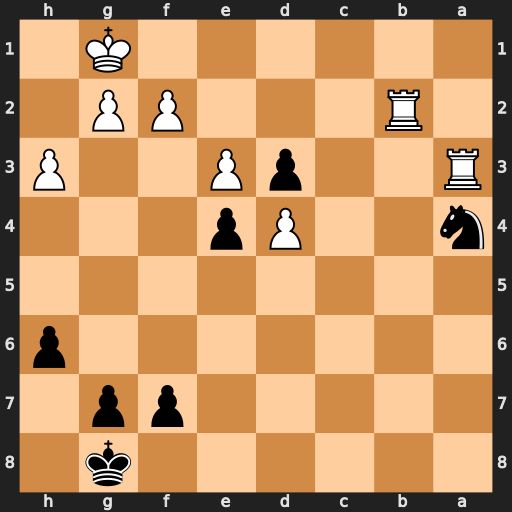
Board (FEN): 6k1/5pp1/7p/8/n2Pp3/R2pP2P/1R3PP1/6K1
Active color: b
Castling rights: -
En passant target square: -
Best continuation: Nxb2 Ra2 d2 Rxb2 d1=Q+